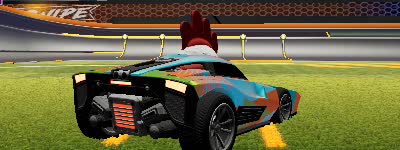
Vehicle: breakout